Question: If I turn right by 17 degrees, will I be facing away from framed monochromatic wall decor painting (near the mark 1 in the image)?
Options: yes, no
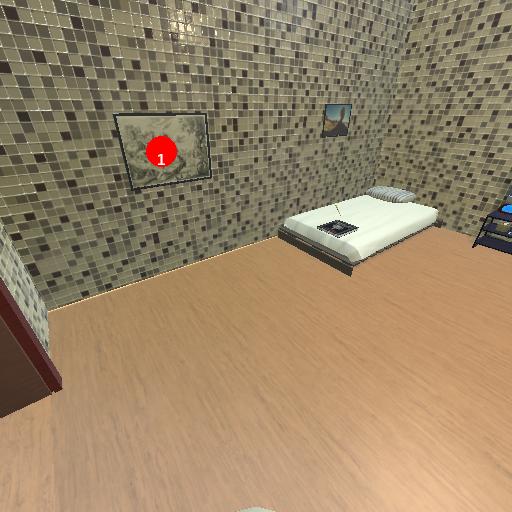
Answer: yes